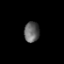
Tissue: prostate
Cell type: Fibroblasts
Senescence score: 0.7521
Nuclear area (px): 301
Mean DAPI intensity: 99.306